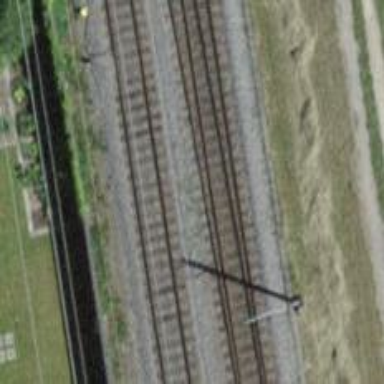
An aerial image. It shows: Railway switch with the turnout side on the left.